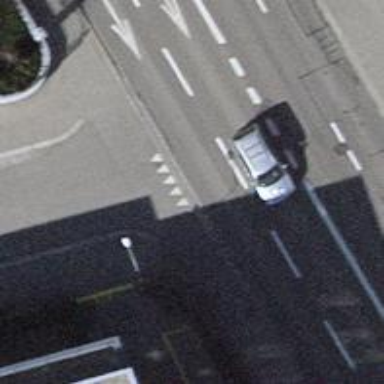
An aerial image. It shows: Unmarked crossing with traffic calming table.